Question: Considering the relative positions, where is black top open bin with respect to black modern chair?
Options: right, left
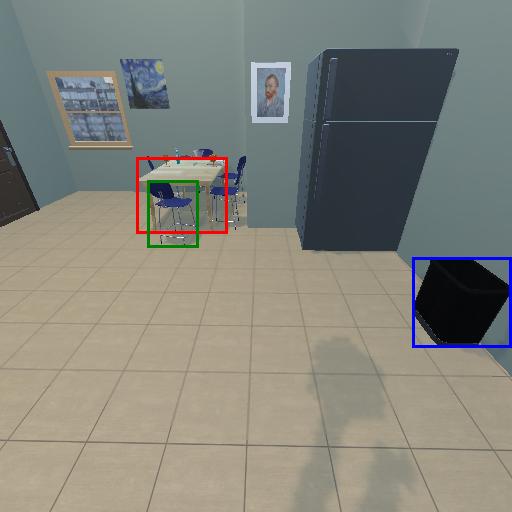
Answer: right